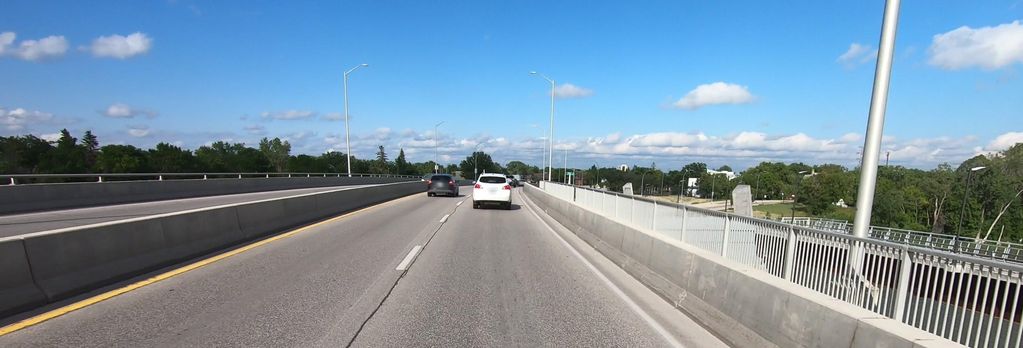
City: winnipeg